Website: home-depot
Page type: billing-address
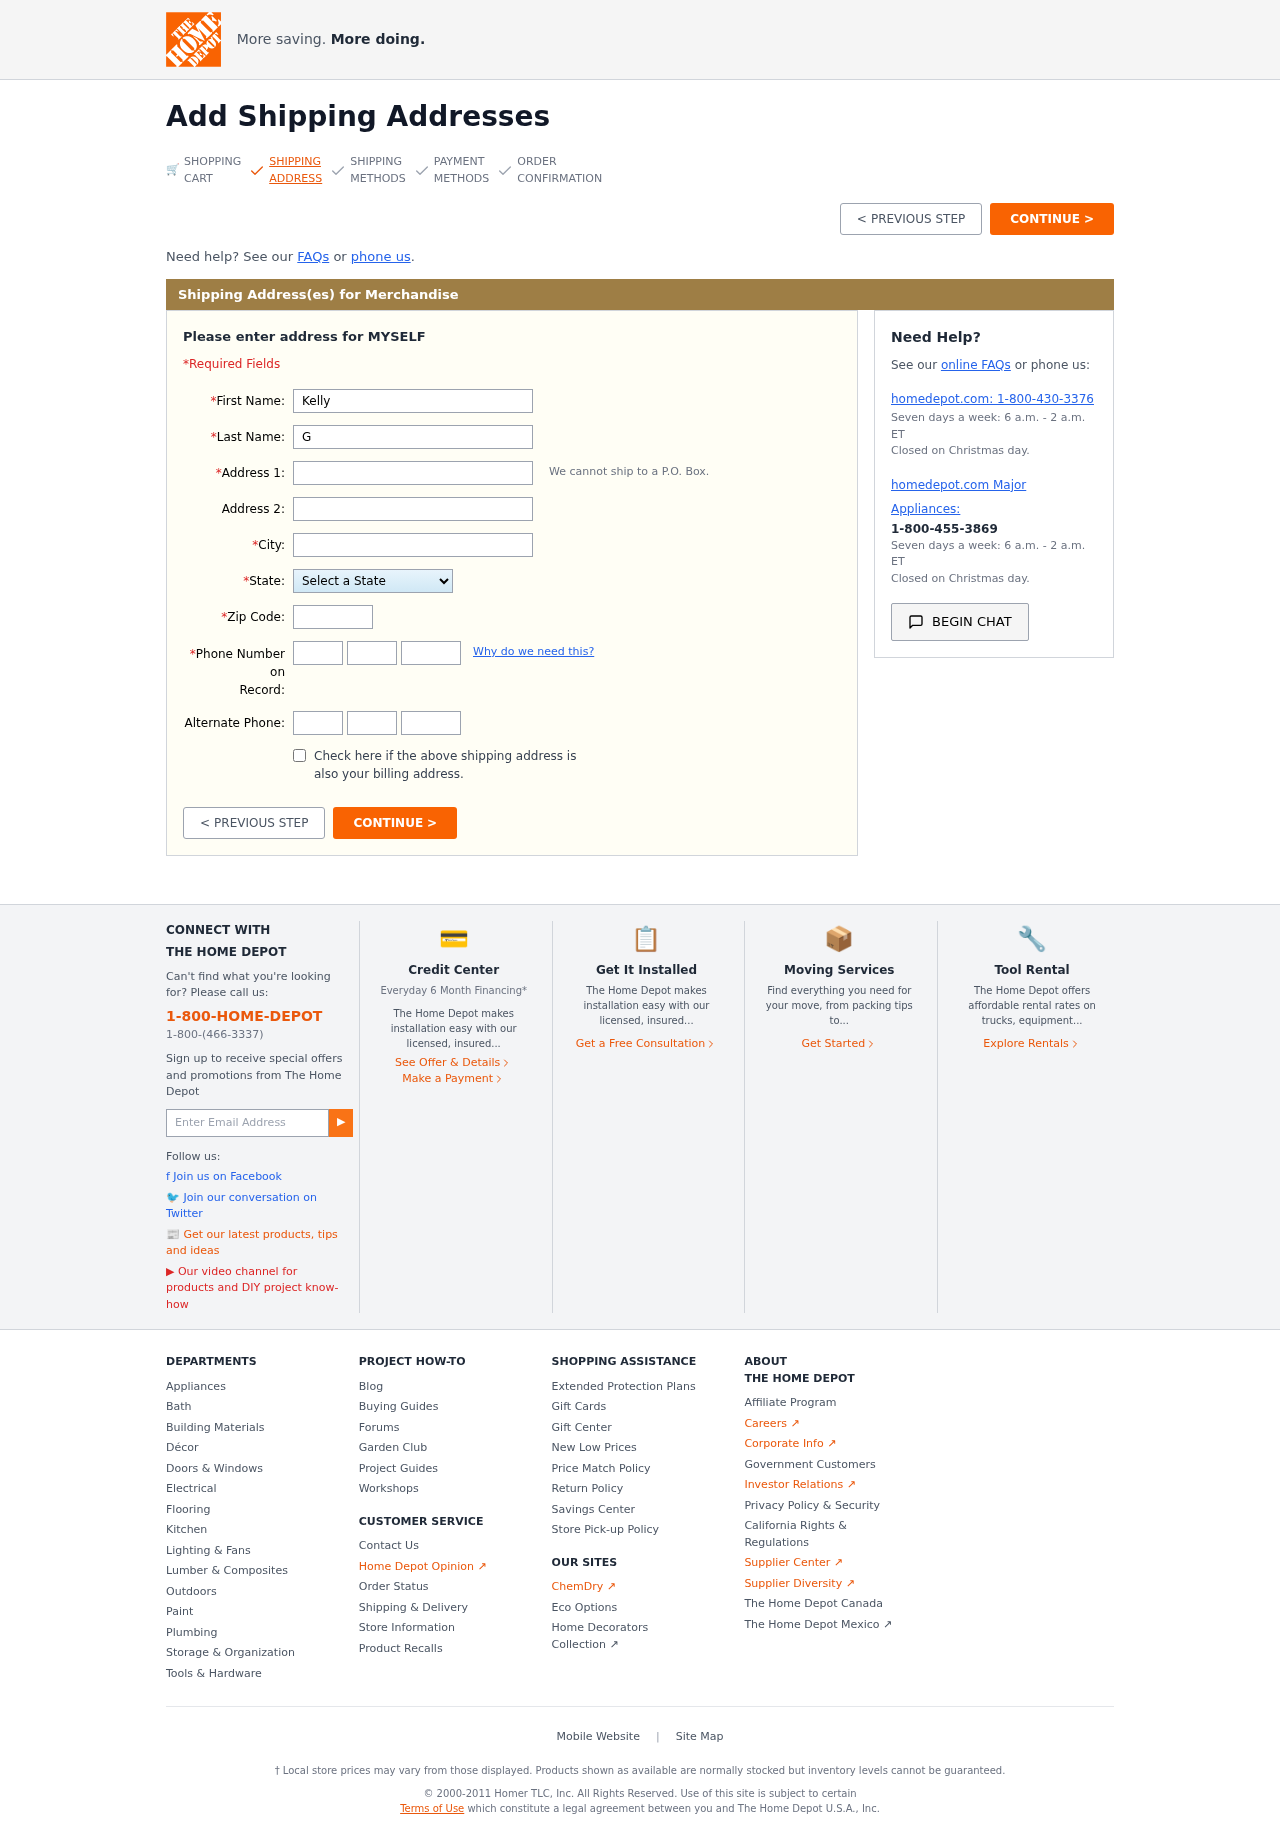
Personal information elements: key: PII_STATE
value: Idaho
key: PII_FIRSTNAME
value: Kelly
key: PII_LASTNAME
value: George
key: PII_STREET
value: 0775 Ruth Road Apt. 741
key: PII_STREET2
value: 55756 Garcia Hills Apt. 856
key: PII_CITY
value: Johnmouth
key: PII_POSTCODE
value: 85968
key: PII_PHONE_AREA
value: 830
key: PII_PHONE_PREFIX
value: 702
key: PII_PHONE_LINE
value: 8661